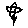
Label: flower